Interaction volume radius: 10 \u00c5
Interaction volume height: 25 \u00c5
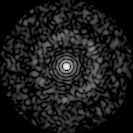
Disorder parameter: 0.8487